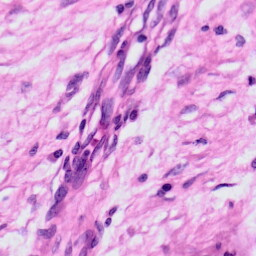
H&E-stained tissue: Skin